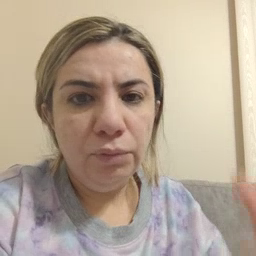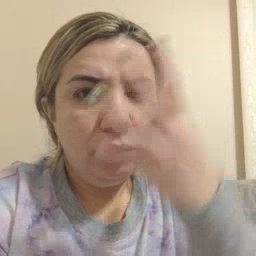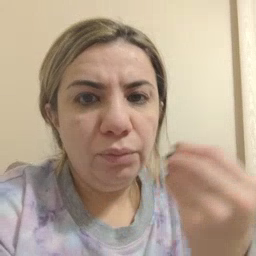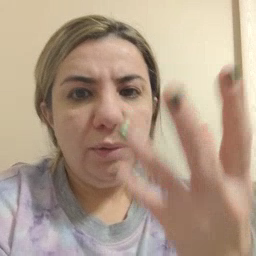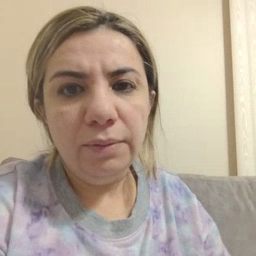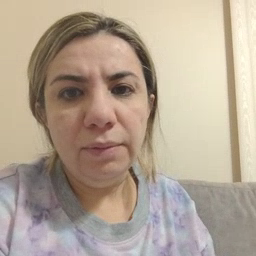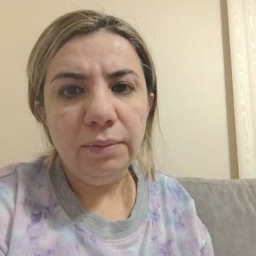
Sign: pretty